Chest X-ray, PA view. Patient: 64 years old, sex M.
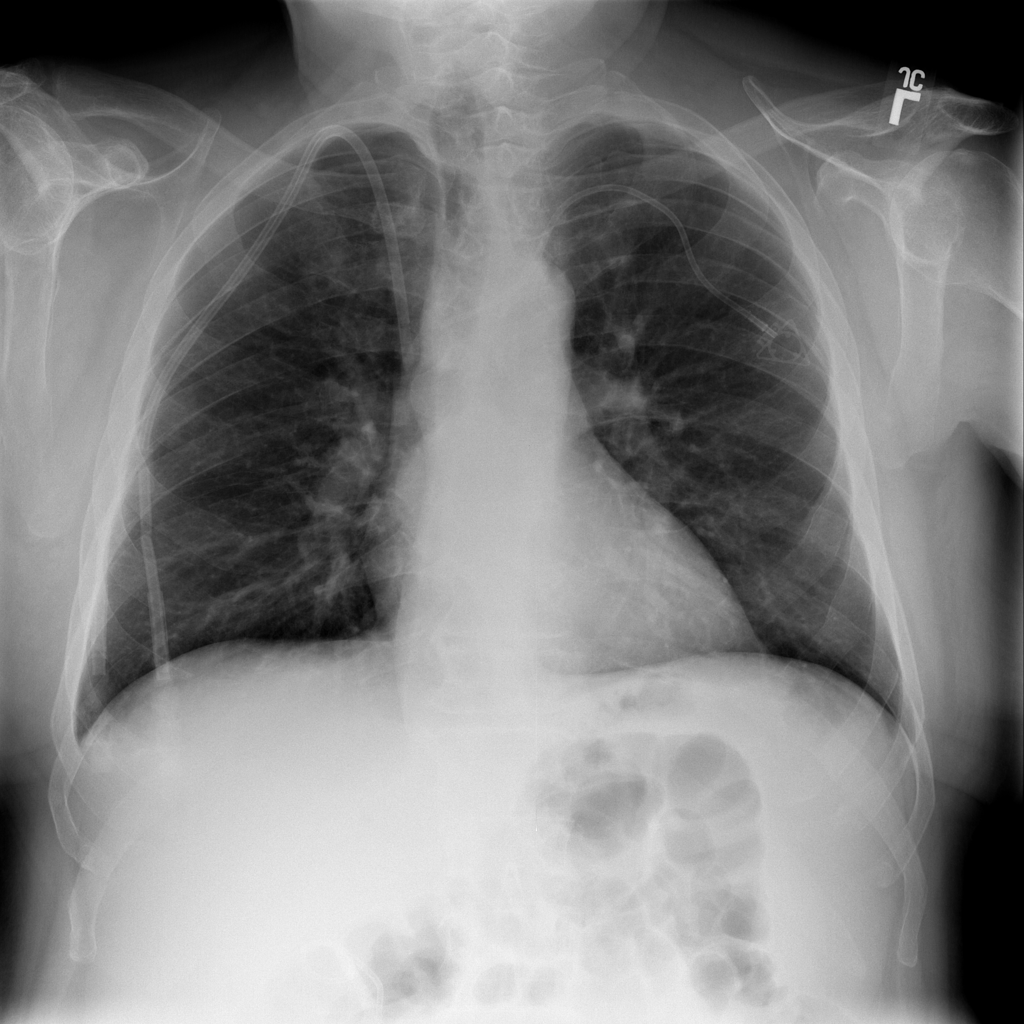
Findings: No Finding